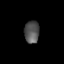
Tissue: lung
Cell type: Epithelial cells
Senescence score: 0.1665
Nuclear area (px): 329
Mean DAPI intensity: 82.833